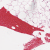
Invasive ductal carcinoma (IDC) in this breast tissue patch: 0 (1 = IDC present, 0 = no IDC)